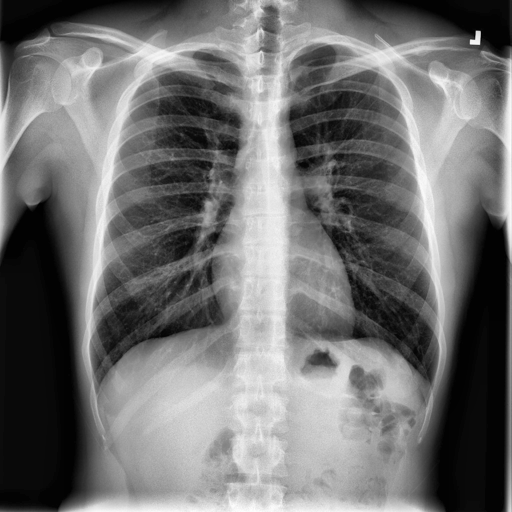
Finding: NORMAL